CT reconstruction: vmi40
Segmentation target: lesions
Patient: M, age 74
ISS stage: Stage 1
Metal implant: no
Axial slice:
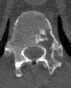
Sagittal slice:
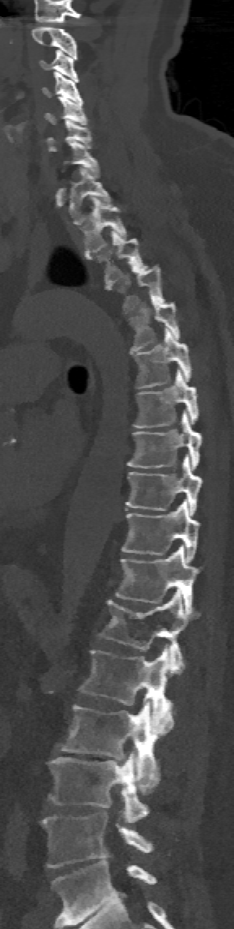